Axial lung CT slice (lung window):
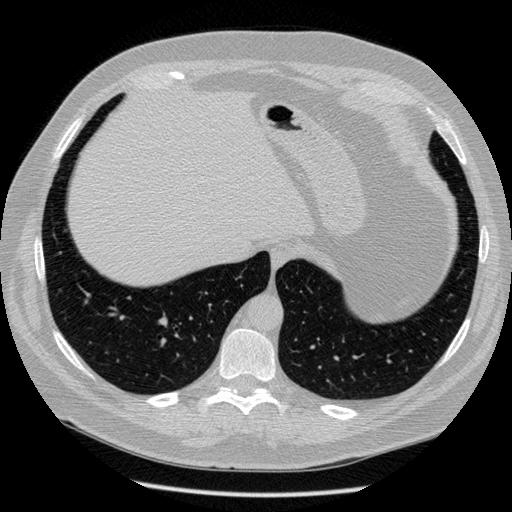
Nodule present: no